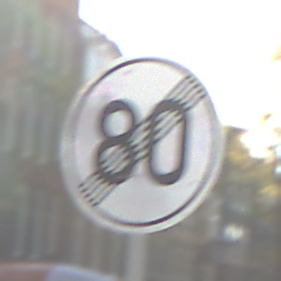
Verkehrszeichen: EndeGeschwindigkeit80
Umgebung: Outdoor, Urban
Tageszeit: SunriseSunset
Wetter: PartlyCloudy
Licht: Natural
Jahreszeit: Autumn
Kontrast: HighContrast